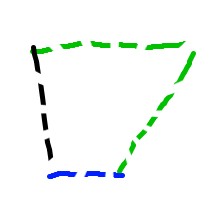
Shape: trapezoid